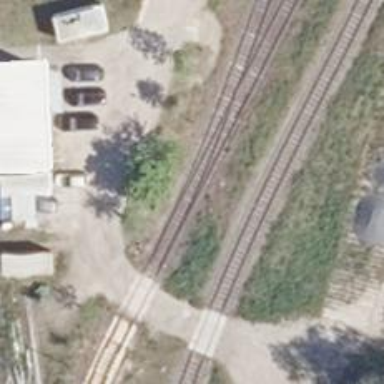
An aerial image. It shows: Railway switch.